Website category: book
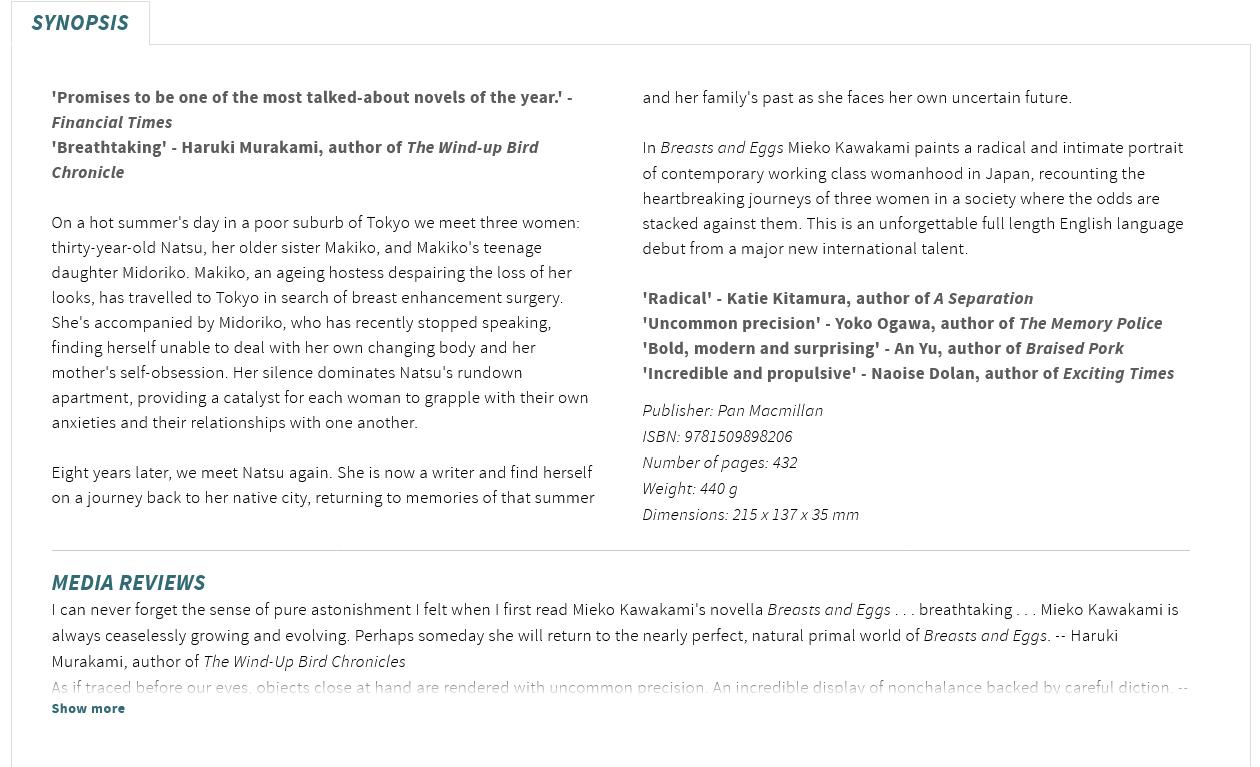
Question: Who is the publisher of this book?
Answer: Pan Macmillan

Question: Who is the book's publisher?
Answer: Pan Macmillan

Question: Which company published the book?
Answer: Pan Macmillan

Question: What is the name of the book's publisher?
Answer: Pan Macmillan

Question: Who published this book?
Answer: Pan Macmillan

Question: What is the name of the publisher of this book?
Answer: Pan Macmillan

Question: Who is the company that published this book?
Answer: Pan Macmillan

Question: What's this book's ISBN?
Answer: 9781509898206

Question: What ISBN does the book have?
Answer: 9781509898206

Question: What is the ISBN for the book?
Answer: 9781509898206

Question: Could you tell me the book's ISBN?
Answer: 9781509898206

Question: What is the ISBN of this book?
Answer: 9781509898206

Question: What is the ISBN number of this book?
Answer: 9781509898206

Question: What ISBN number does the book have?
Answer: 9781509898206

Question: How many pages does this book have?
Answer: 432

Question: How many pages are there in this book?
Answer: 432

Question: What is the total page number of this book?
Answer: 432

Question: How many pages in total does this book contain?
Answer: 432

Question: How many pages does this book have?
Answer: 432

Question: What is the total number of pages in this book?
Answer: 432

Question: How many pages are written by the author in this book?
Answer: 432

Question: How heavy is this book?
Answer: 440 g

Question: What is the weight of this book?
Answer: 440 g

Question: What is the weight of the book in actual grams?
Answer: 440 g

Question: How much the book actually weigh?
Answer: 440 g

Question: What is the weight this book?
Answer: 440 g

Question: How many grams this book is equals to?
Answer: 440 g

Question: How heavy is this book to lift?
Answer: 440 g

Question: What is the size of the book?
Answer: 215 x 137 x 35 mm

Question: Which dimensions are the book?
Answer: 215 x 137 x 35 mm

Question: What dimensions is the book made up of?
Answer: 215 x 137 x 35 mm

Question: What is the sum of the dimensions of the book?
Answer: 215 x 137 x 35 mm

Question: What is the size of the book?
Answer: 215 x 137 x 35 mm

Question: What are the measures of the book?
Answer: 215 x 137 x 35 mm

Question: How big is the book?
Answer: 215 x 137 x 35 mm